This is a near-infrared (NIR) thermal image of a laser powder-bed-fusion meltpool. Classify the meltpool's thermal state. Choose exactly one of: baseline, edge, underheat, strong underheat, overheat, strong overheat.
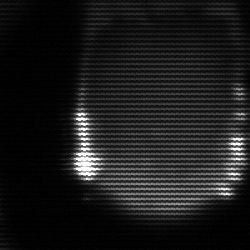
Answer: edge